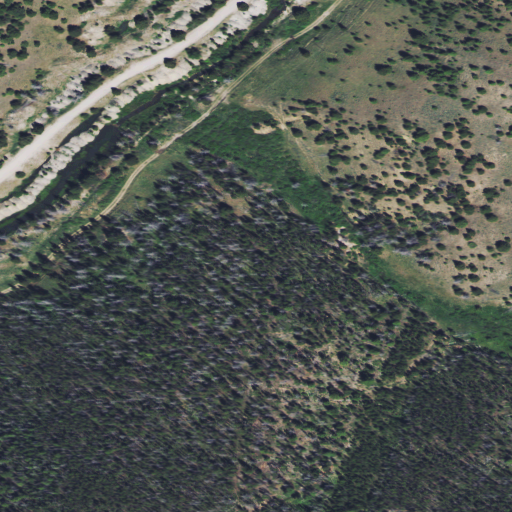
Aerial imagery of valley in Montana named Placer Gulch containing evergreen forest, shrub, and grassland